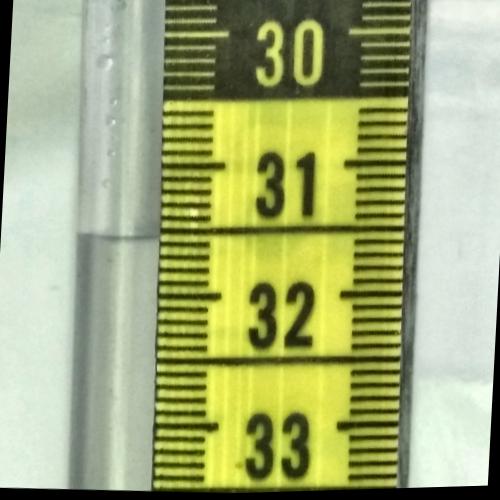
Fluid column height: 31.6 cm